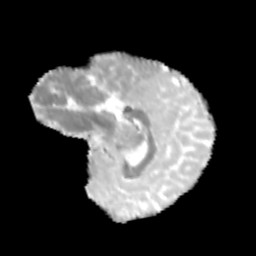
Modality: MD
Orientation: sagittal
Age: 9
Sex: male
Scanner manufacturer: siemens
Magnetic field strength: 3 T
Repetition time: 3.8 s
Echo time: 0.07 s